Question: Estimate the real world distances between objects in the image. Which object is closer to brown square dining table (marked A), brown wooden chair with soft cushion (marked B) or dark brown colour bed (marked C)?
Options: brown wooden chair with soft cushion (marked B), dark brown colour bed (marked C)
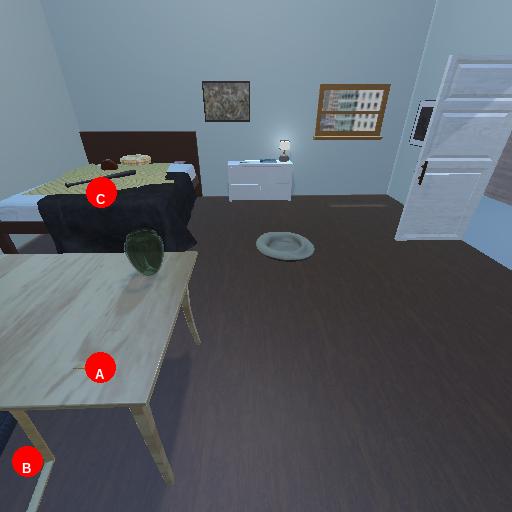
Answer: brown wooden chair with soft cushion (marked B)